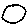
Label: circle